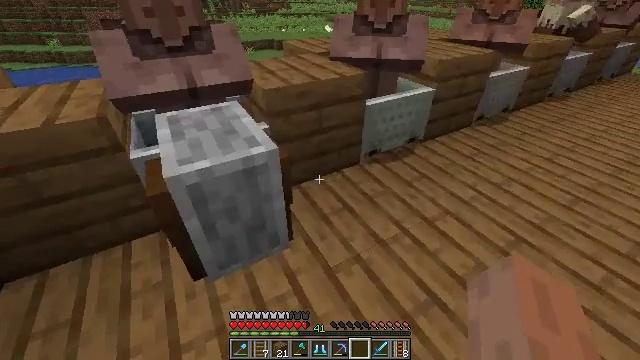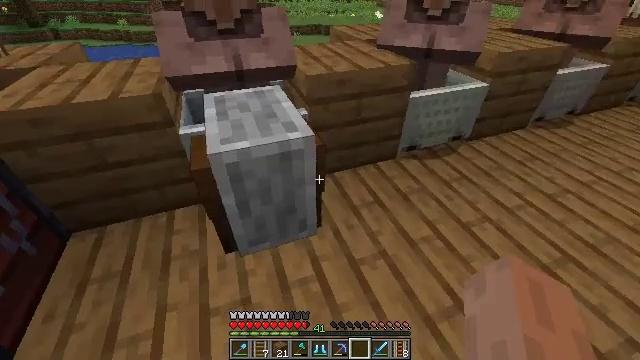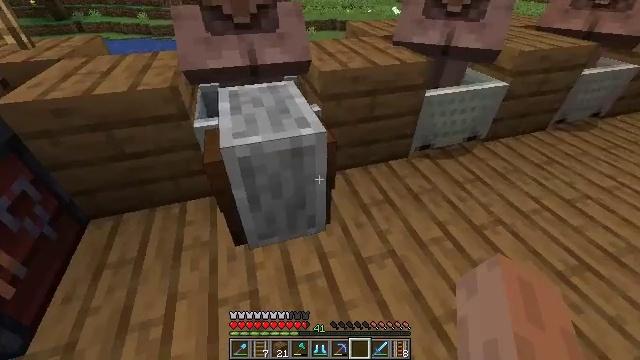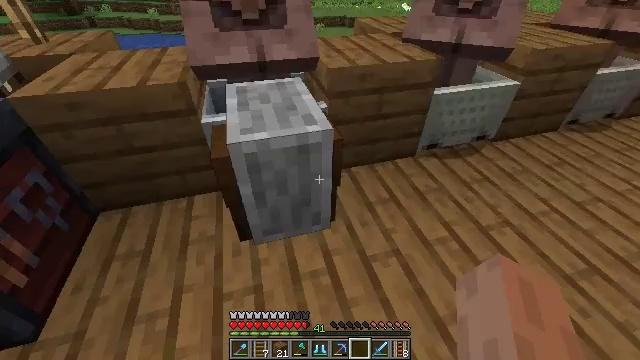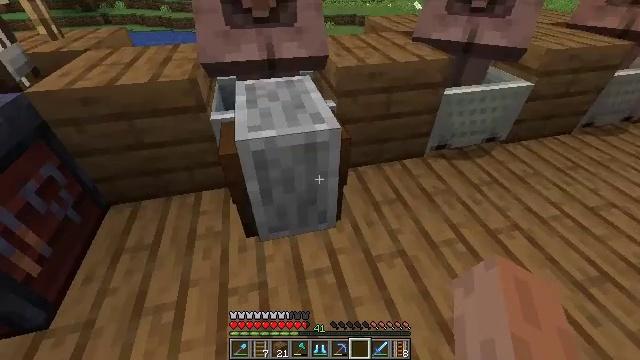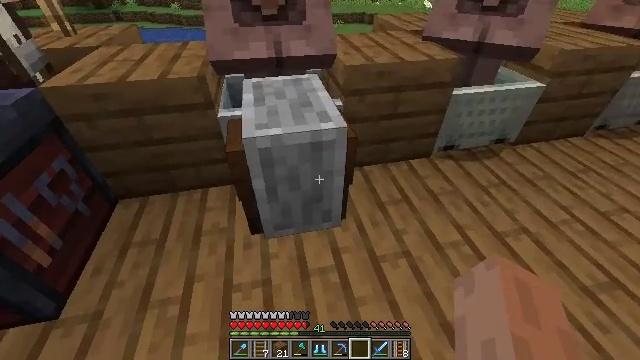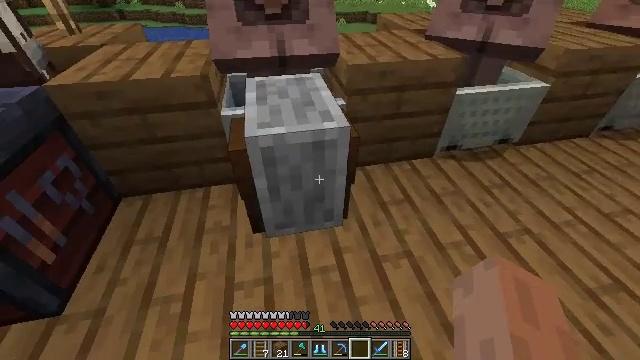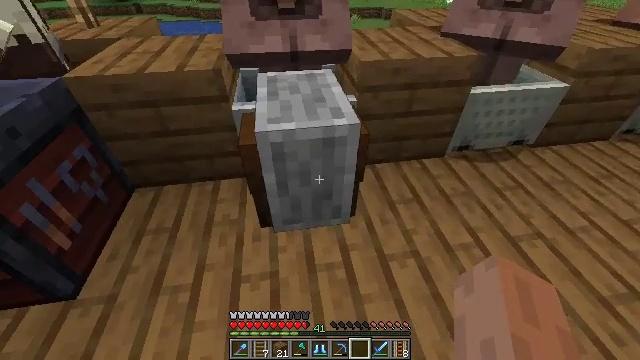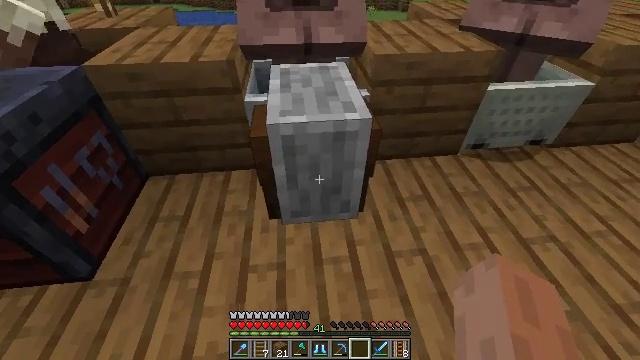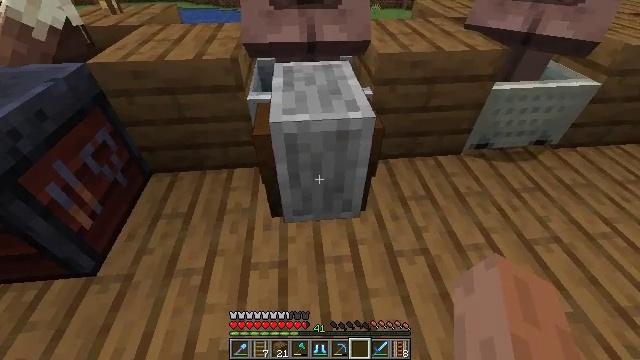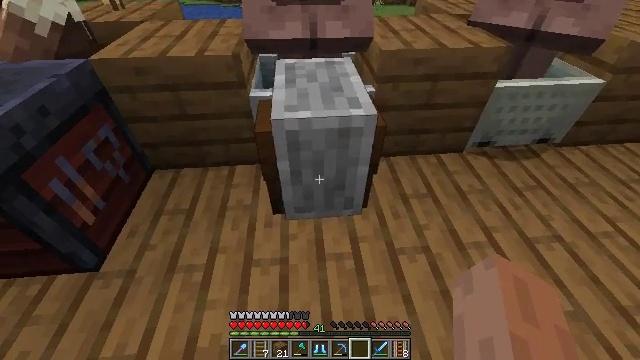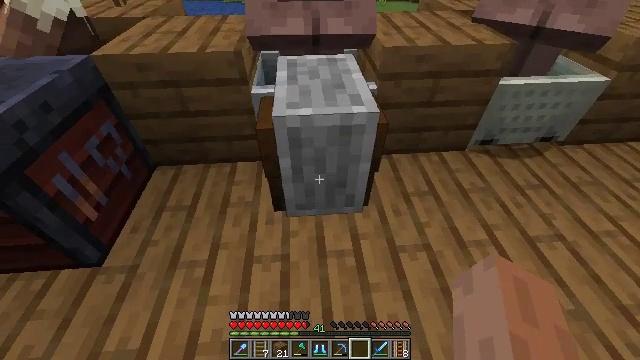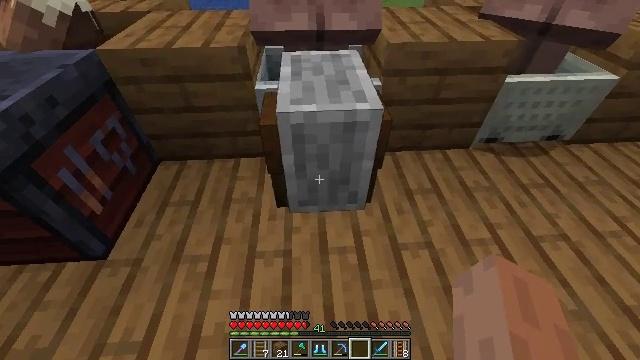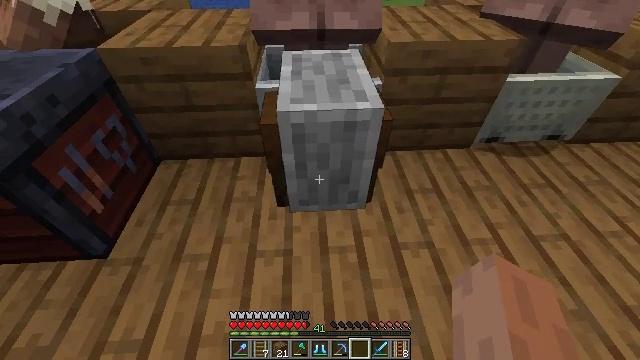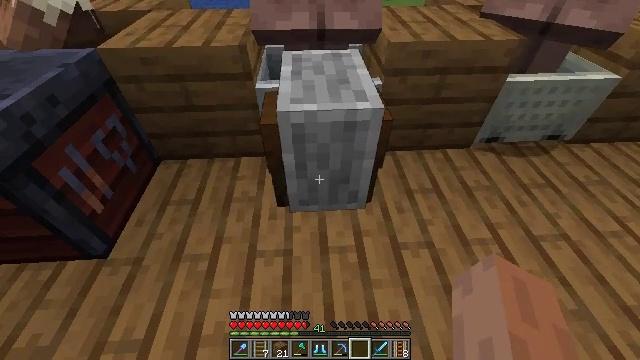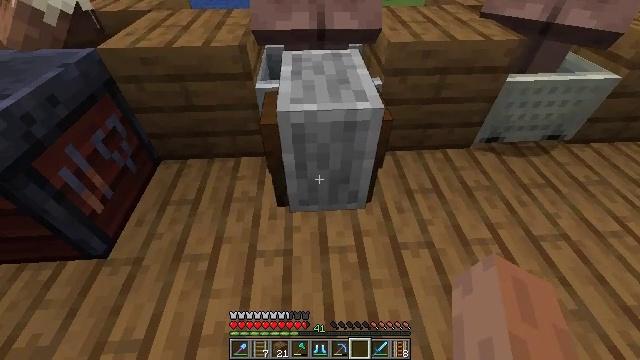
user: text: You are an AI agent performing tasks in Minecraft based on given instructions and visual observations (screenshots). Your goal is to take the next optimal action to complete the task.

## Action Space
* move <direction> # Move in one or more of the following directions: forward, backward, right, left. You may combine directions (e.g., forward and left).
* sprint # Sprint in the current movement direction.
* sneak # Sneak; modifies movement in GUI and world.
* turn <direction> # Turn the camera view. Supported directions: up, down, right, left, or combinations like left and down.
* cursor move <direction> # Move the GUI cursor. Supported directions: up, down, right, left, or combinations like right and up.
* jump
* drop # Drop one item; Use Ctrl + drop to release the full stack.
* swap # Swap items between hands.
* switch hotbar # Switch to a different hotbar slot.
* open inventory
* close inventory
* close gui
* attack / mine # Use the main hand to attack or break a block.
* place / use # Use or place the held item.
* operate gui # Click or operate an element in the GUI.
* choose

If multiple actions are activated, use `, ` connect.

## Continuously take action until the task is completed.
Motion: motion action
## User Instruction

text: Gather the grindstone to use later.
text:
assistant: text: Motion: turn left and down
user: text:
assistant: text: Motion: turn left
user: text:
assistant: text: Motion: turn left
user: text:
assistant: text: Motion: turn left
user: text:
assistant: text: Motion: turn left
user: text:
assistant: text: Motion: no_op
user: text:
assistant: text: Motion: turn left
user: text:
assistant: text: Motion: turn left and down
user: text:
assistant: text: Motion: no_op
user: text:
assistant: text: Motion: no_op
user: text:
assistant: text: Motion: no_op
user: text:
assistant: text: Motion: no_op
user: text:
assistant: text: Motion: no_op
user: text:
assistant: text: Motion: no_op
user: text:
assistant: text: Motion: no_op
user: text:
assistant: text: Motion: no_op
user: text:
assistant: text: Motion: no_op
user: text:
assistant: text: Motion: no_op
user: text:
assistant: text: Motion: no_op
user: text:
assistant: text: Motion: no_op
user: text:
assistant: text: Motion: no_op
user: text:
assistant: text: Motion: no_op
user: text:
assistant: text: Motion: no_op
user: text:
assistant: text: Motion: no_op
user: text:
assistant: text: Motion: no_op
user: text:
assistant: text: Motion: no_op
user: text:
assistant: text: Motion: no_op
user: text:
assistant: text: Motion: attack / mine
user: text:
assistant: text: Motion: attack / mine
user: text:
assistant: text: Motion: attack / mine